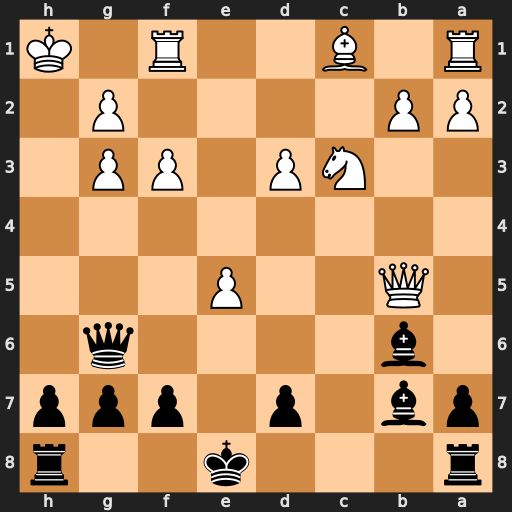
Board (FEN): r3k2r/pb1p1ppp/1b4q1/1Q2P3/8/2NP1PP1/PP4P1/R1B2R1K
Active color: b
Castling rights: kq
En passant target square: -
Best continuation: Qh5#